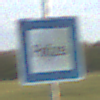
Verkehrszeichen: Polizei
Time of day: SunriseSunset
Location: Outdoor (Nature)
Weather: PartlyCloudy
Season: NotSpecified
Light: Natural